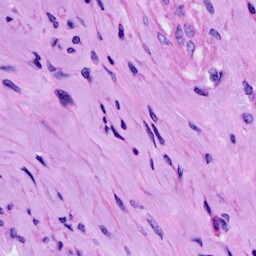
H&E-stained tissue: Cervix